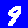
Digit: 9